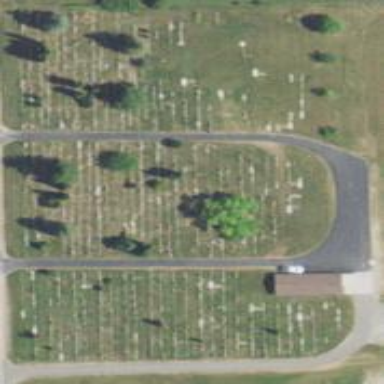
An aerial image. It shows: Grave yard.